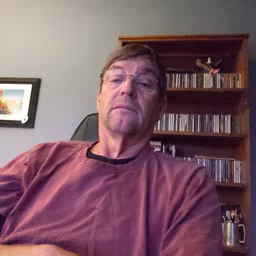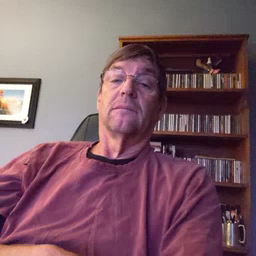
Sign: horse